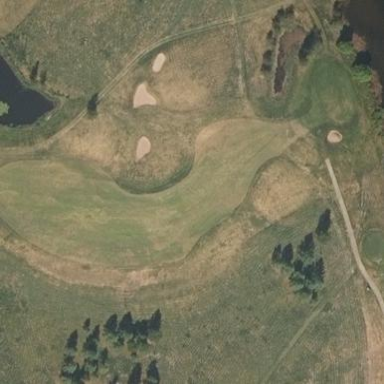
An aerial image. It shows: Well-maintained grass fairway on golf course.